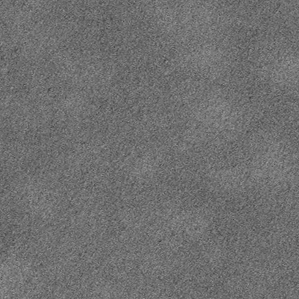
Label: frost